Question: I have a form built fully using a livewire component because I need to bind several inputs to do real-time calculations. I expect the dropdown items not to change, but the text input fields need to be dynamic.
when I enter a value into a binded <input> field, the previously selected items in the <select> dropdown gets reset.
Gif of the issue:
(
I tried using the "old('VALUE')" function, but it appears to have no effect.
This is the code of "project" selector input (The stage selector code is identical):
'''
<select id="range_project_id" name="project_id" value="{{ old('project_id') }}"
class="px-2 form-select" disabled form="create-land-registry-form">
<option selected>Choose a project..</option>
<option disabled>{ID}:{Name}</option>
@foreach (App\Models\Project::all() as $project)
<option value="{{ $project->id }}">
{{ $project->id . ': ' . $project->name }}
</option>
@endforeach
</select>
'''
This is the code of one of the range selectors:
'''
<div class="row">
<input wire:model.lazy="landRangeStart" type="text" name="land_id_start"
id="land_range_start" disabled form="create-land-registry-form"
class="col-3 form-control-lg border mx-2" placeholder="Starting from"
value="{{ old('land_id_start') }}" />
</div>
'''
I tried using the "old('VALUE')" function, but it appears to have no effect.
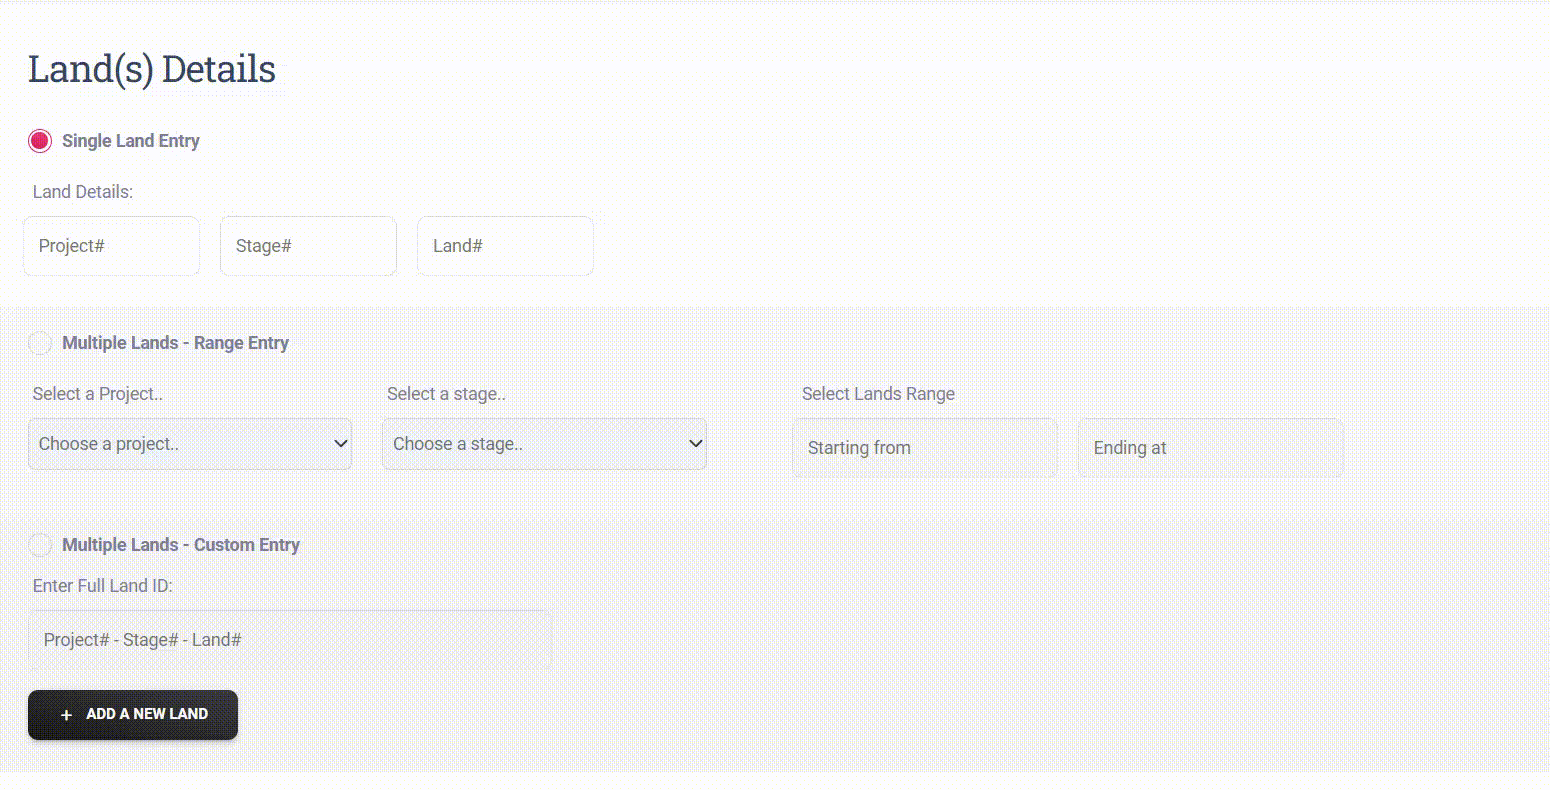
Answer: In the parent div, add 'wire:ignore.self'.
For example:
'''
<div wire:ignore.self><-- Parent div -->
//Your other dropdown code in here
</div>
'''
This directive tells Livewire to ignore changes to a subset of HTML within your component.